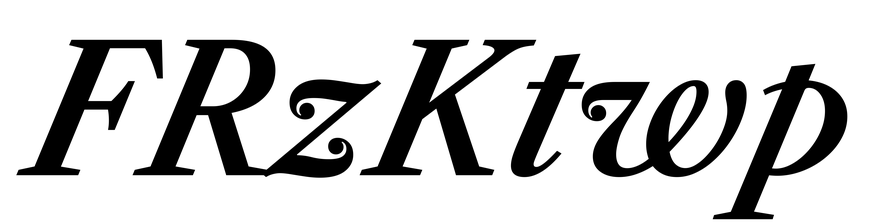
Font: LibreCaslonText-Italic_SemiBold_Italic